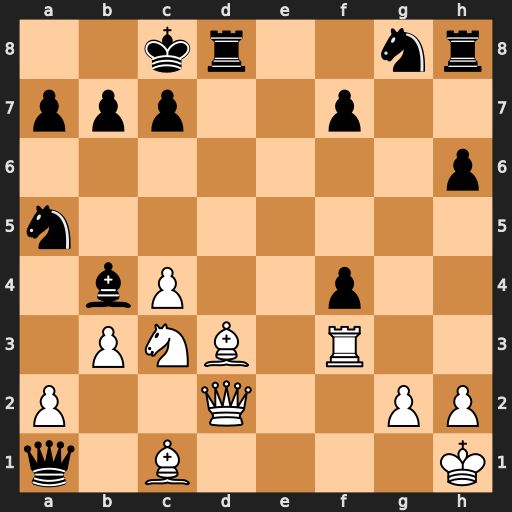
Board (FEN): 2kr2nr/ppp2p2/7p/n7/1bP2p2/1PNB1R2/P2Q2PP/q1B4K
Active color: w
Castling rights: -
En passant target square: -
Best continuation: Bf5+ Rd7 Qxd7+ Kb8 Qc8#